Question: I would like to get CPU usage for a specific process..
This code
'''
total_cpu = new PerformanceCounter("Processor", "% Processor Time", "_Total");
'''
works great. The number is corresponding to the "CPU usage" number in Windows' <URL>.
But the following gives me weird numbers...
'''
process_cpu = new PerformanceCounter("Process", "% Processor Time", "gta_sa");
var process_cpu_usage = (total_cpu_usage.NextValue() / 100) * process_cpu.NextValue();
'''
As you can see on the screenshot (instead of "7", I am getting "2,9..").

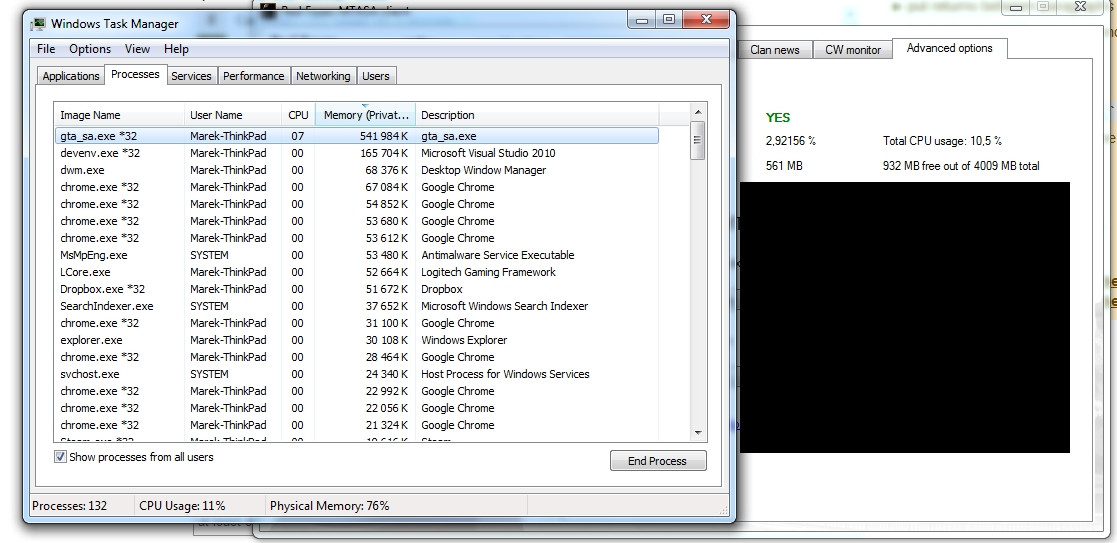
Answer: Actually, the Process\% Processor Time\Instance counter
There doesn't seem to be an easy way to compute the value that <URL>.
Also remember the percentage of CPU usage is not a fixed value, but a calculated value:
'''
((total processor time at time T2) - (total processor time at time T1) / (T2 - T1))
'''
This means that the values depend on both T2 and T1, so there might be differences between what you see on task manager and what you compute, if T2 and T1 used by Task Manager are slightly different than T2 and T1 used by your program.
---
If you are interested, I can provide you some code to retrieve this value using P/Invoke. But'll loose the benefits of Performance Counters (such as monitoring remote processes).